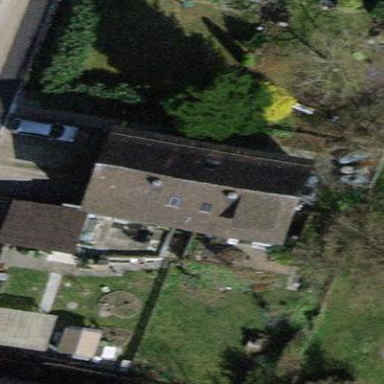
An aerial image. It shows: Terrace building.